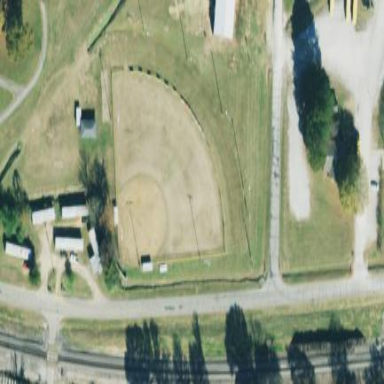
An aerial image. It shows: Baseball pitch for leisure land.